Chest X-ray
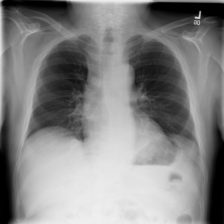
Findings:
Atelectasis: negative
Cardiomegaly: negative
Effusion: negative
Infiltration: positive
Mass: negative
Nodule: negative
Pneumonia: negative
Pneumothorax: negative
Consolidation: negative
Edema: negative
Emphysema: negative
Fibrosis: negative
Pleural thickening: negative
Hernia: negative